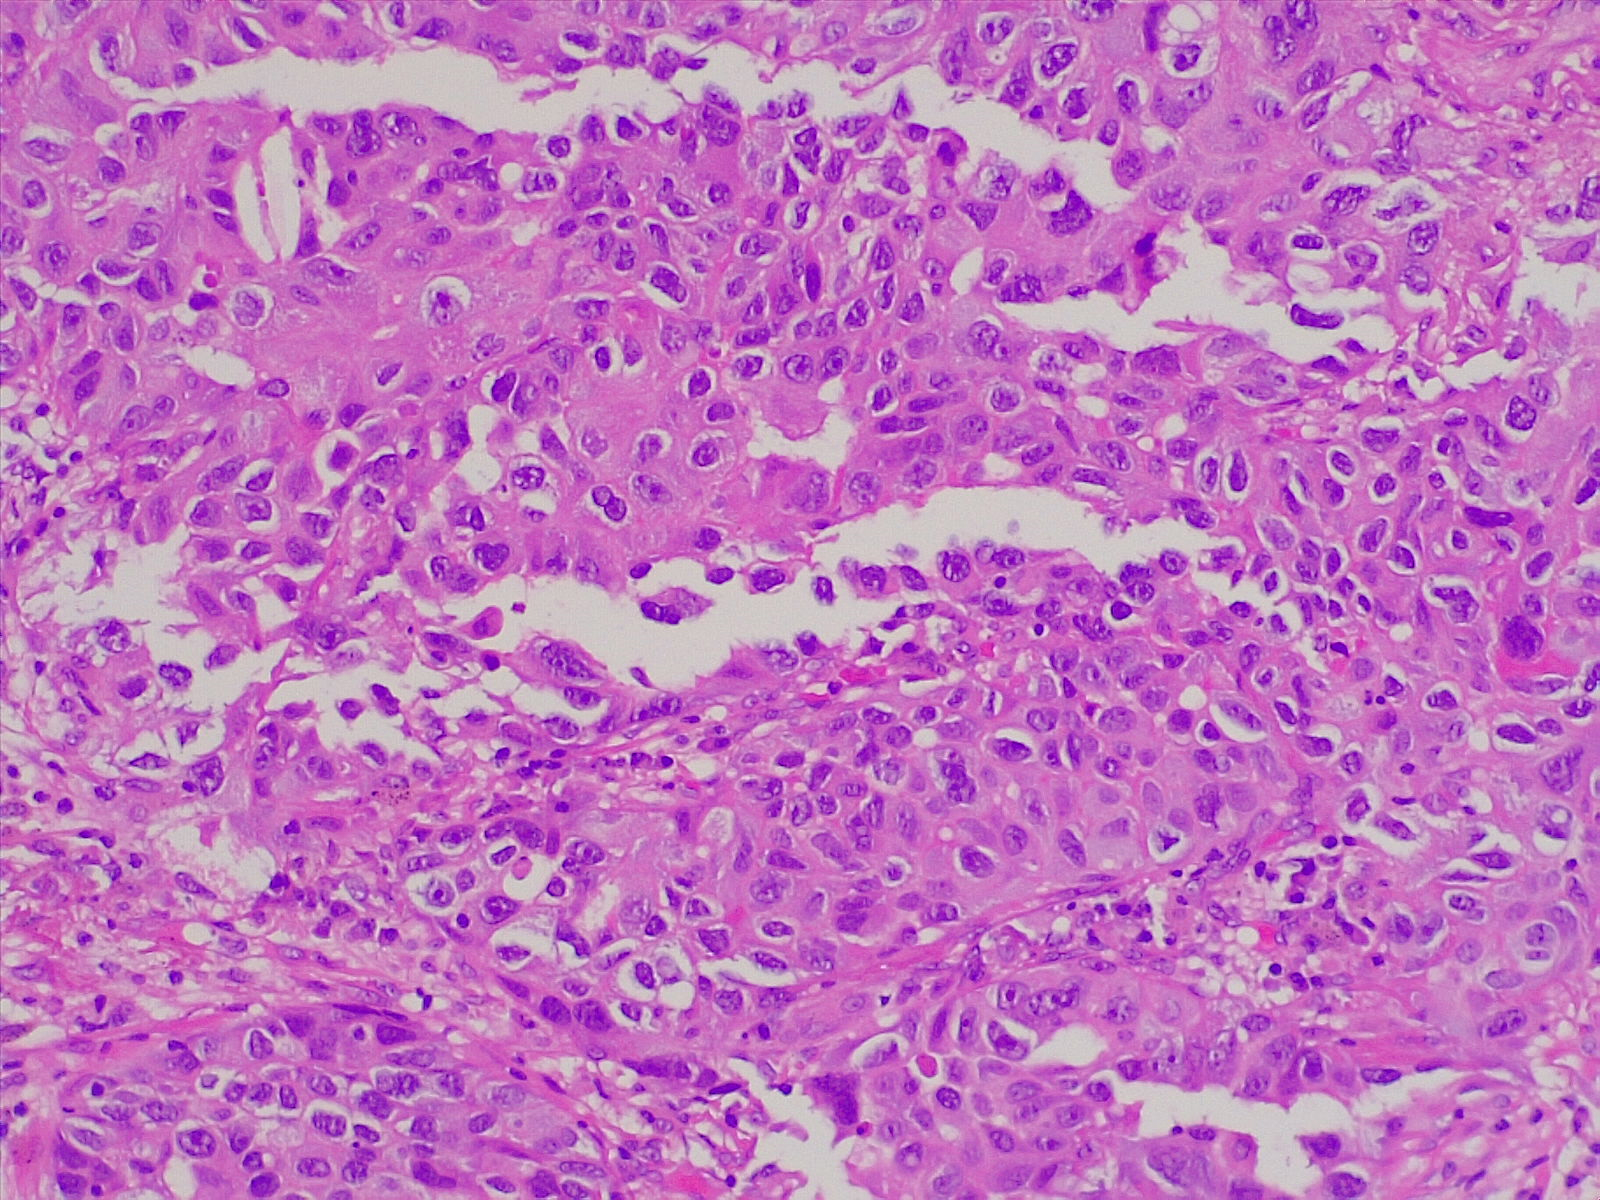
Label: lung adenocarcinoma, poorly differentiated